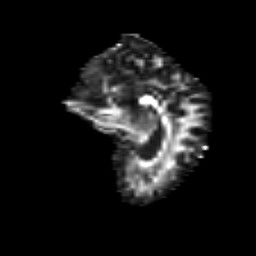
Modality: FA
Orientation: sagittal
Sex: male
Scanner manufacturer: siemens
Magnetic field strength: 3 T
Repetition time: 5 s
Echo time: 0.071 s